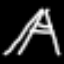
Label: The Eiffel Tower